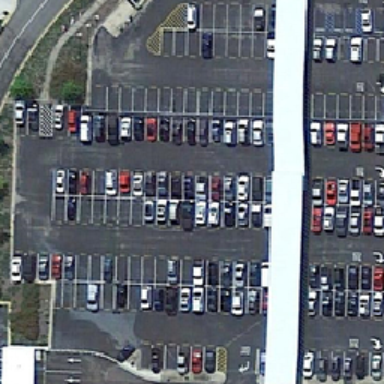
This is a beautiful lake just like a sapphire .